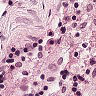
Metastatic tissue present: no